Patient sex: F
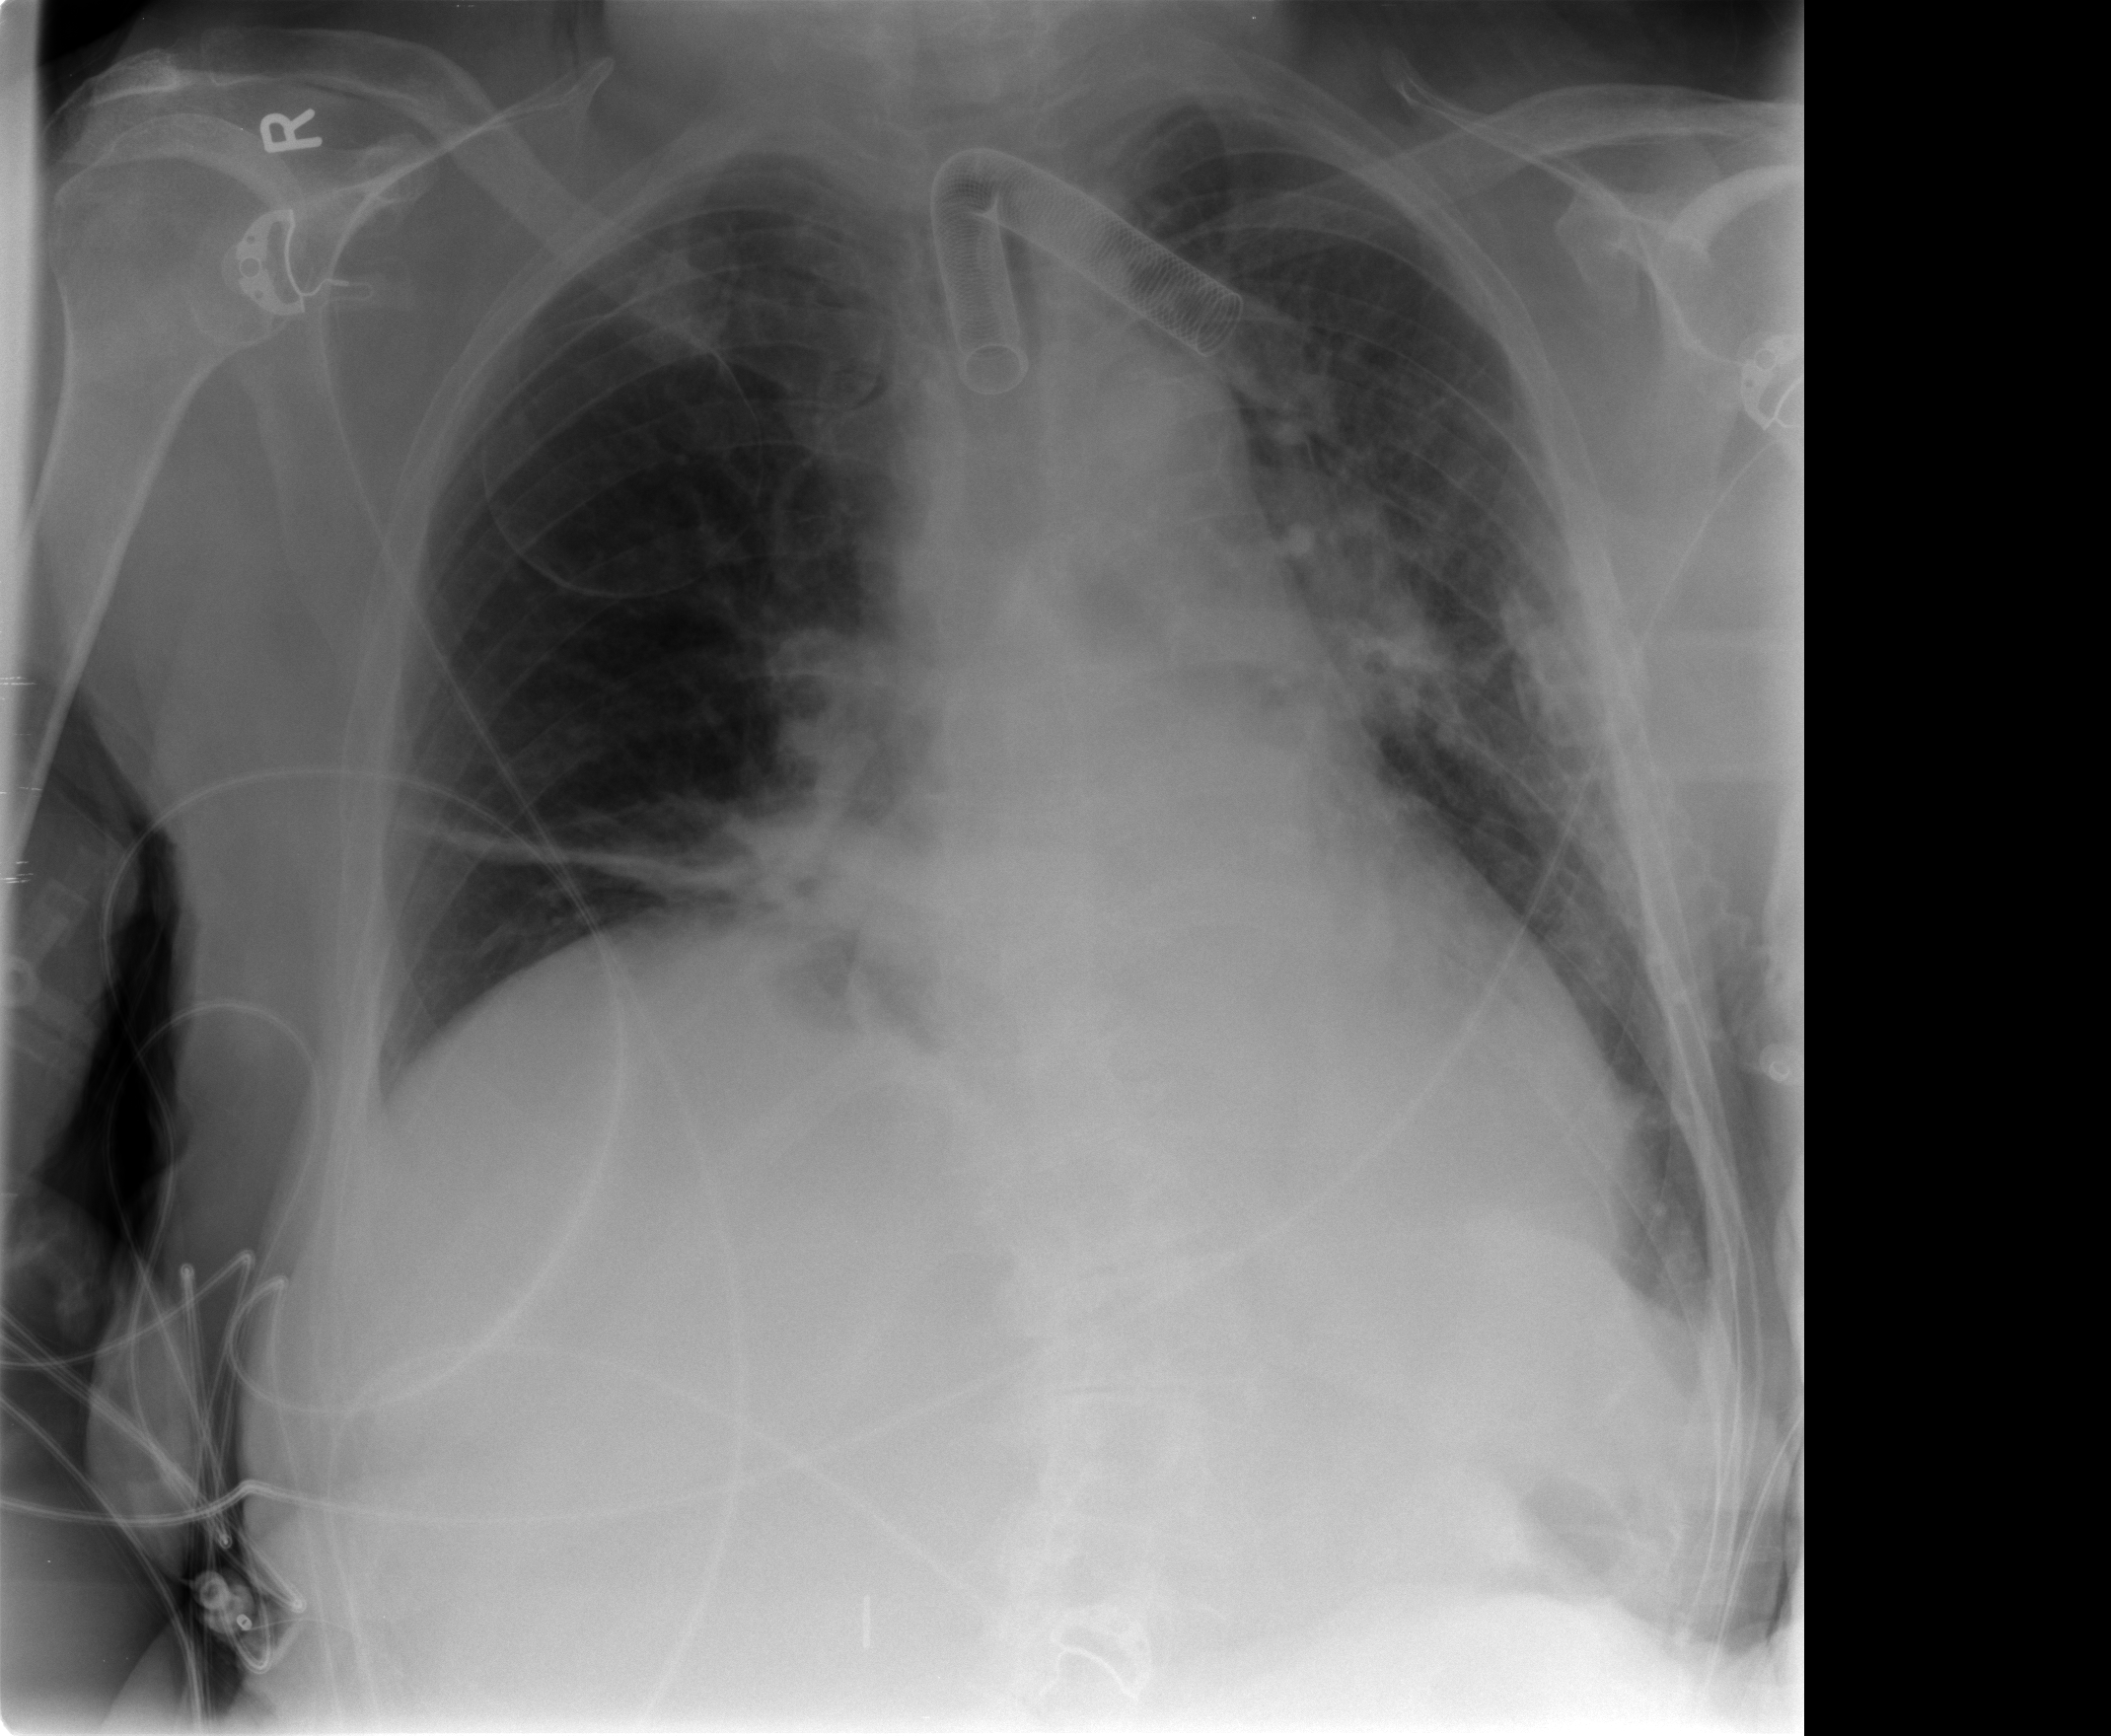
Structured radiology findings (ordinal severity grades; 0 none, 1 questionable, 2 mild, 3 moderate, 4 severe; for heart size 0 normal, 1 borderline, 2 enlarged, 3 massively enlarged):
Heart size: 2
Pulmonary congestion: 1
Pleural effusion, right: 0
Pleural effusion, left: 2
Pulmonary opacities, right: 0
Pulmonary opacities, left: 2
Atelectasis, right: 2
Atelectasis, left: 2